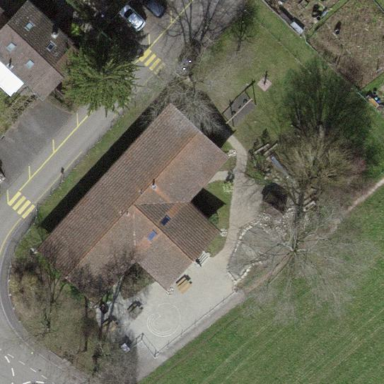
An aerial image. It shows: Kindergarten surrounded by fence.